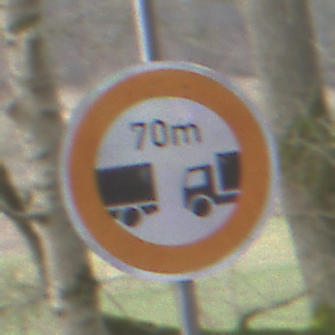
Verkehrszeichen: VerbotUnterschreitenMindestabstand
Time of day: MorningAfternoon
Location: Outdoor (Nature)
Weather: PartlyCloudy
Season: NotSpecified
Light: Natural